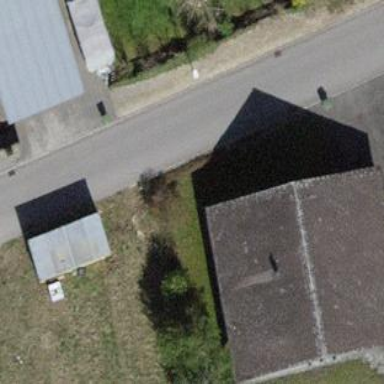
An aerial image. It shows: Building with tile roof.